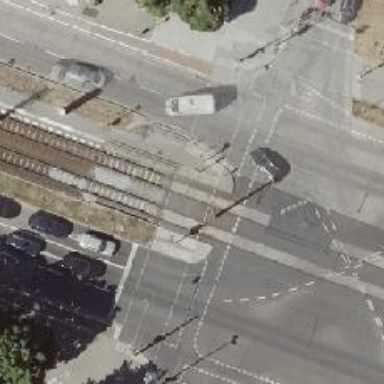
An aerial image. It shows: Footway crossing with traffic signals and central island.